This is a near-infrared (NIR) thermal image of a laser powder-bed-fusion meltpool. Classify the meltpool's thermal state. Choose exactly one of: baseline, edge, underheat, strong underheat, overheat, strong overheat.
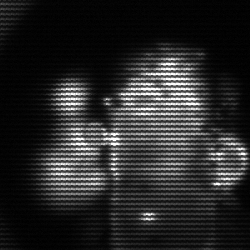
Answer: strong underheat